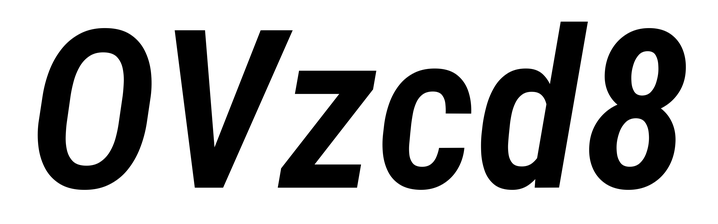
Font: Roboto-Italic_Condensed_SemiBold_Italic